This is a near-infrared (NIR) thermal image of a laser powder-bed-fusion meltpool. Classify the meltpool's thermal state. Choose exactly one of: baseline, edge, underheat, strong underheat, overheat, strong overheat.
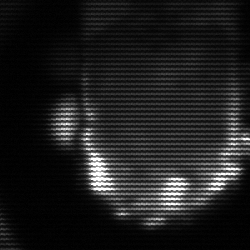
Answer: baseline